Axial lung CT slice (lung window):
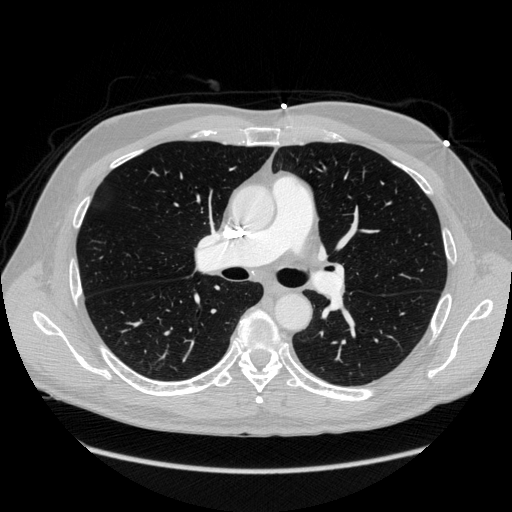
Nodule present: no